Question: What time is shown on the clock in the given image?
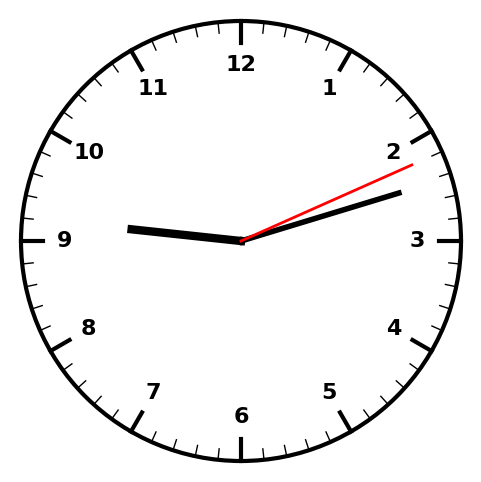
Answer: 09:12:11